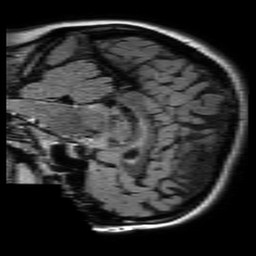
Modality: FLAIR
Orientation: sagittal
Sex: female
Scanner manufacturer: philips
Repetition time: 11 s
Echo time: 0.125 s